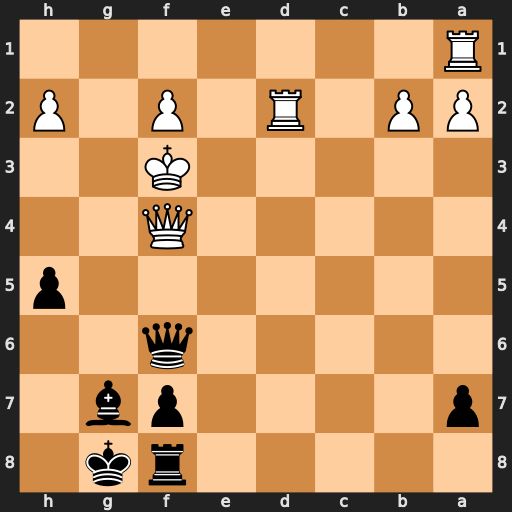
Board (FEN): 5rk1/p4pb1/5q2/7p/5Q2/5K2/PP1R1P1P/R7
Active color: b
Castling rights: -
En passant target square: -
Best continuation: Qxf4+ Kxf4 Bh6+ Kf5 Bxd2